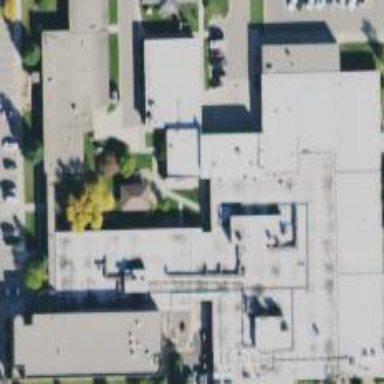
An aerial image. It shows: Hospital building.